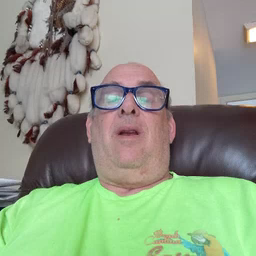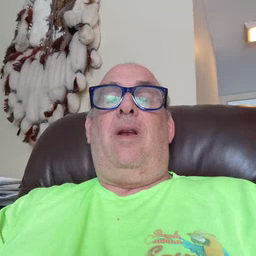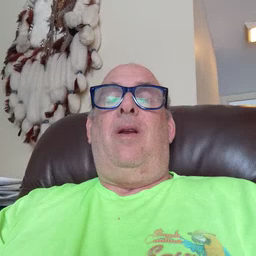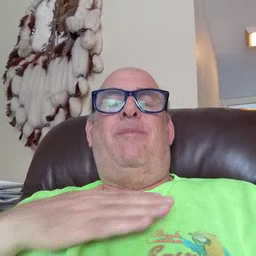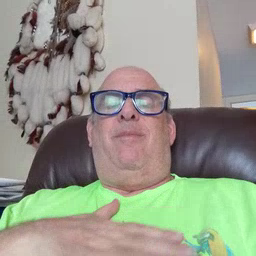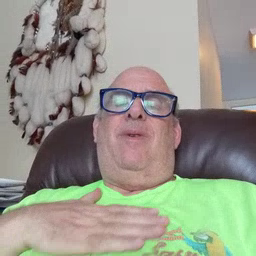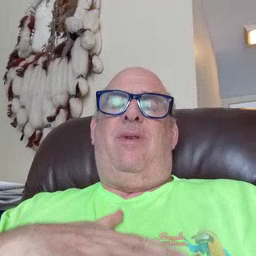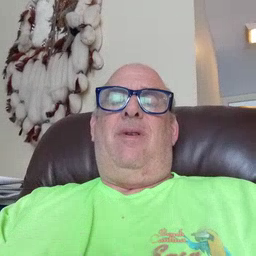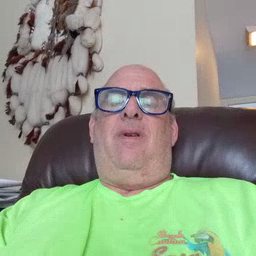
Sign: please